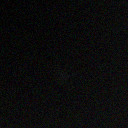
Screen state: off